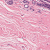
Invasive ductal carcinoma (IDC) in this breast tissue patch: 0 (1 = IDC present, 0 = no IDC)